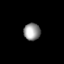
Tissue: lung
Cell type: Epithelial cells
Senescence score: 0.22
Nuclear area (px): 280
Mean DAPI intensity: 149.632